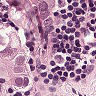
Metastatic tissue present: yes